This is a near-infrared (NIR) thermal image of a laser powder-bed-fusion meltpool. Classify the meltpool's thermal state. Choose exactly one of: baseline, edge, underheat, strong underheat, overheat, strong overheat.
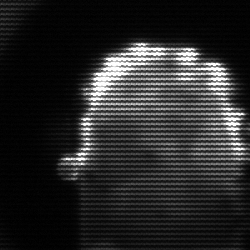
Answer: baseline